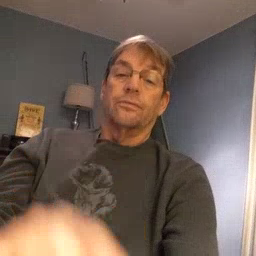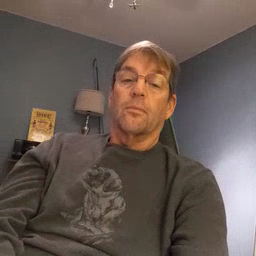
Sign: first